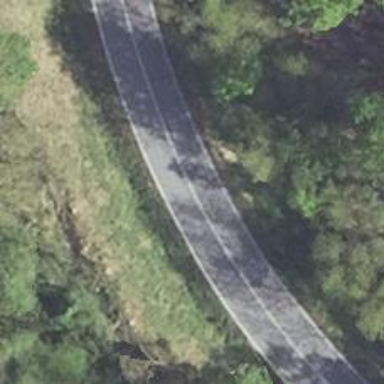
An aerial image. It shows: Tertiary road with asphalt surface.